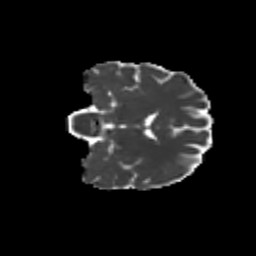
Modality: MD
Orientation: coronal
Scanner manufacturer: siemens
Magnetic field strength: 3 T
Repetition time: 9.2 s
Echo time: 0.084 s